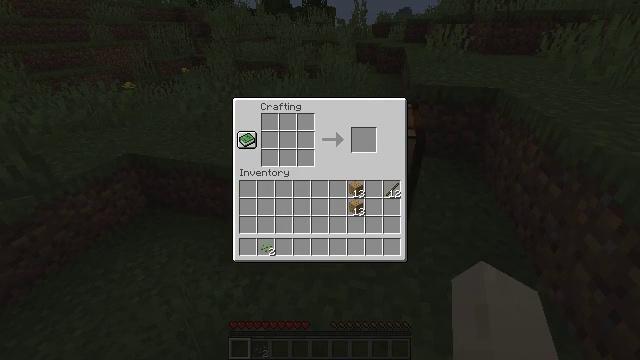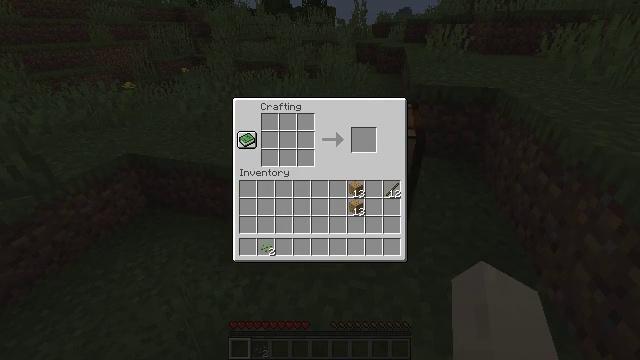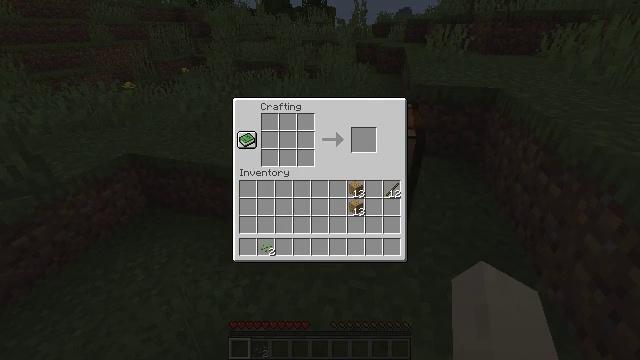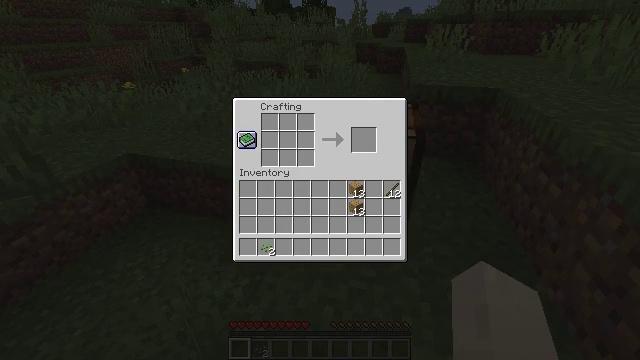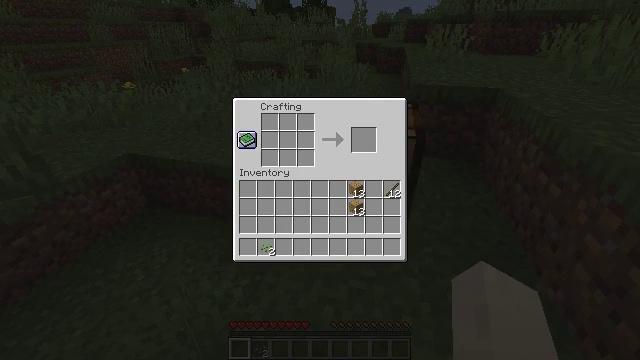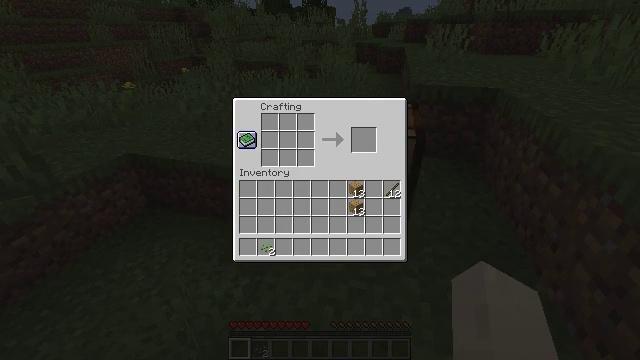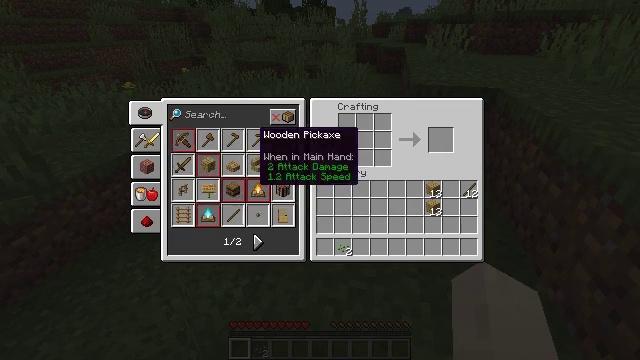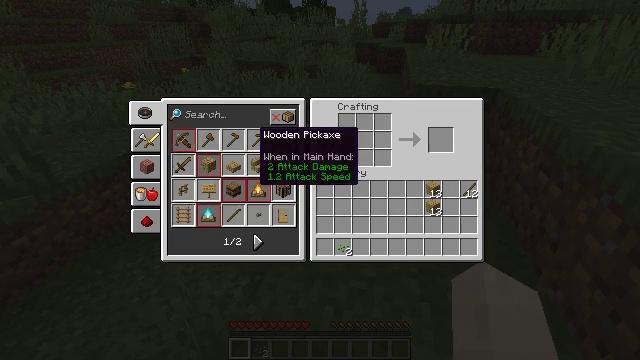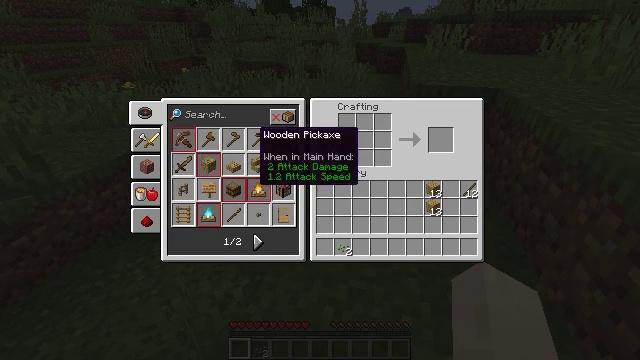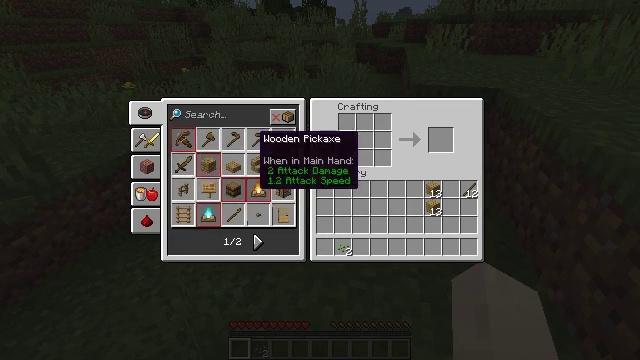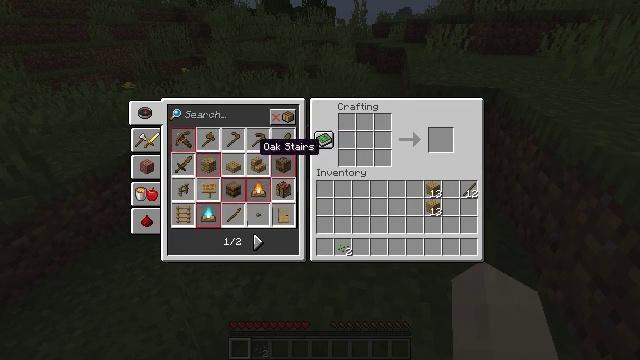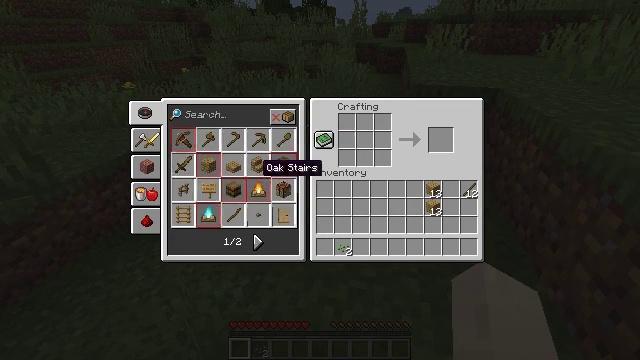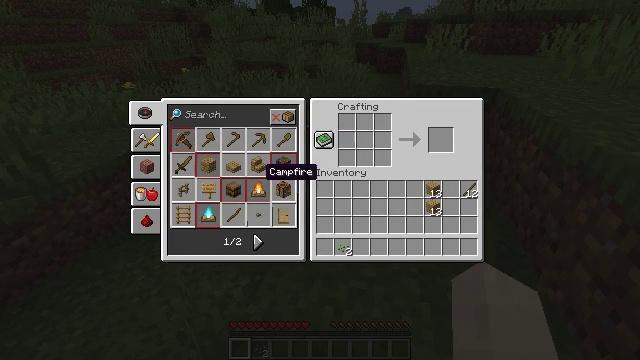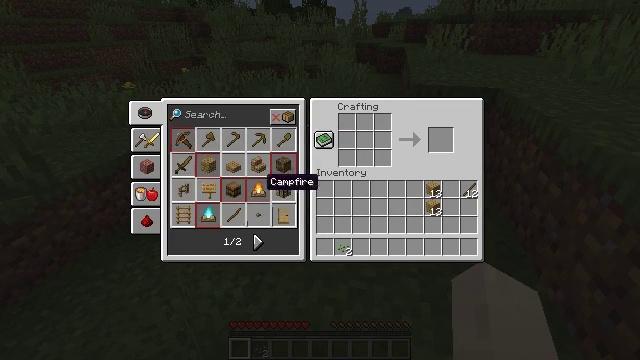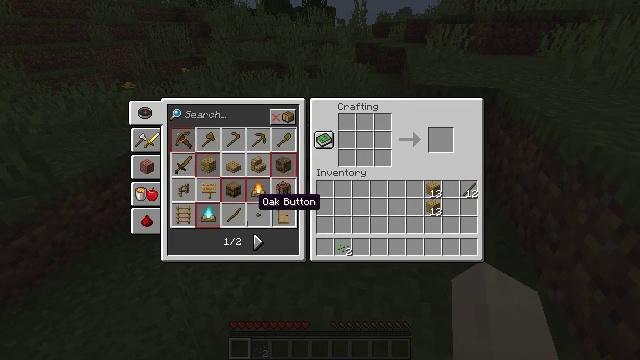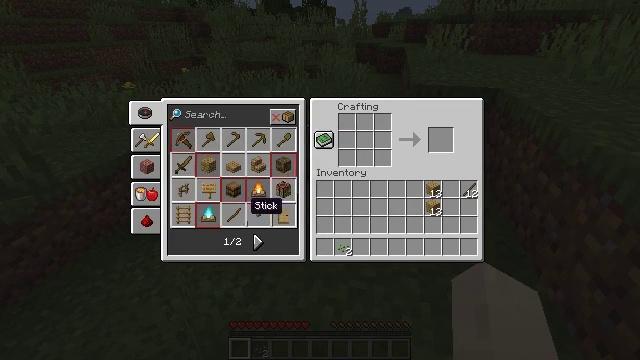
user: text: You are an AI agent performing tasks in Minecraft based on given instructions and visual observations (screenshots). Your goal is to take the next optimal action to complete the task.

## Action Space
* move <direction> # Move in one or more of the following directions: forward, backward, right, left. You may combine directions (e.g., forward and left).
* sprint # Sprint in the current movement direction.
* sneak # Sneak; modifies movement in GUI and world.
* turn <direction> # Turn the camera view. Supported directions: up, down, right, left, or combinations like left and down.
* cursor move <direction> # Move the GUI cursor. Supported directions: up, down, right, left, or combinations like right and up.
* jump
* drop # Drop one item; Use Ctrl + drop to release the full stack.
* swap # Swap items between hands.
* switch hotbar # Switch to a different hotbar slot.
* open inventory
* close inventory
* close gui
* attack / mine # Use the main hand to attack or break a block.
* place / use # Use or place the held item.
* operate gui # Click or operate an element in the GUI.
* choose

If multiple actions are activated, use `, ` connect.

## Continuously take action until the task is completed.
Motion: motion action
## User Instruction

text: Make a wooden sword using the crafting table.
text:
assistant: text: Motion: cursor move left and up
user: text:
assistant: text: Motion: no_op
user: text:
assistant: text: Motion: cursor move up
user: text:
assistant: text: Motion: no_op
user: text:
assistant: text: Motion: no_op
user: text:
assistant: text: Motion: operate gui
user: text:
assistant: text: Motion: operate gui
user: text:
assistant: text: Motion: no_op
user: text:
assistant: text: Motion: no_op
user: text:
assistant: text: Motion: cursor move down
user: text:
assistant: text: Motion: cursor move down
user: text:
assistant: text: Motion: no_op
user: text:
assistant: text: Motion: cursor move down
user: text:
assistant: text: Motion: cursor move left and down
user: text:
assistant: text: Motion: cursor move left
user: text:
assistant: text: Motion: cursor move up
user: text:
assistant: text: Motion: cursor move up
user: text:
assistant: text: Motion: cursor move up
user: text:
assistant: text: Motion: cursor move up
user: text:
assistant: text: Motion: no_op
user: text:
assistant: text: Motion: no_op
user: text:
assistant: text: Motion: no_op
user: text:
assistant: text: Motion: no_op
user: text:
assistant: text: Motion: no_op
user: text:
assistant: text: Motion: no_op
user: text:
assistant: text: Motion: cursor move left
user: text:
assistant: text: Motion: cursor move left
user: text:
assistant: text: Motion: no_op
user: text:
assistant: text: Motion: no_op
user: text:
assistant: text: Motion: no_op